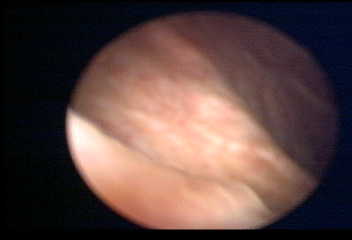
Modality: WLC
Class: Normal mucosa
Bladder cancer association: No